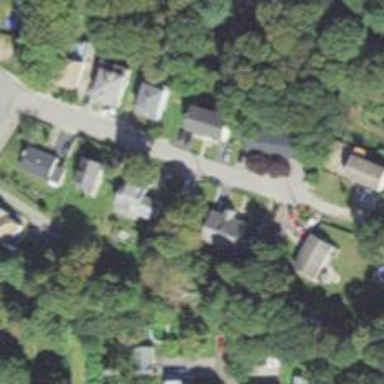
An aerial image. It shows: Residential driveway.